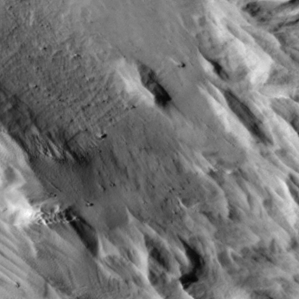
Label: non_frost